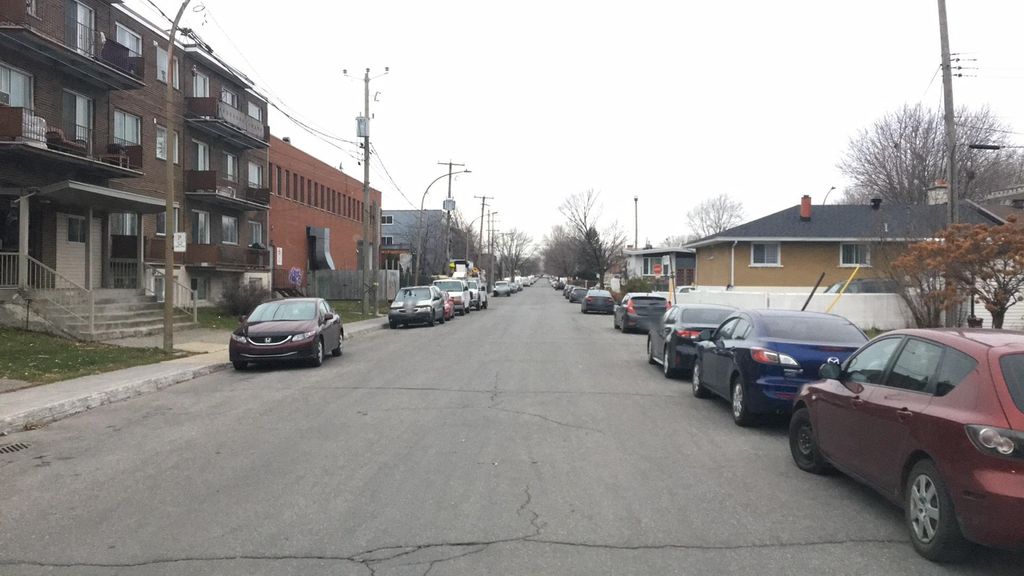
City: montreal